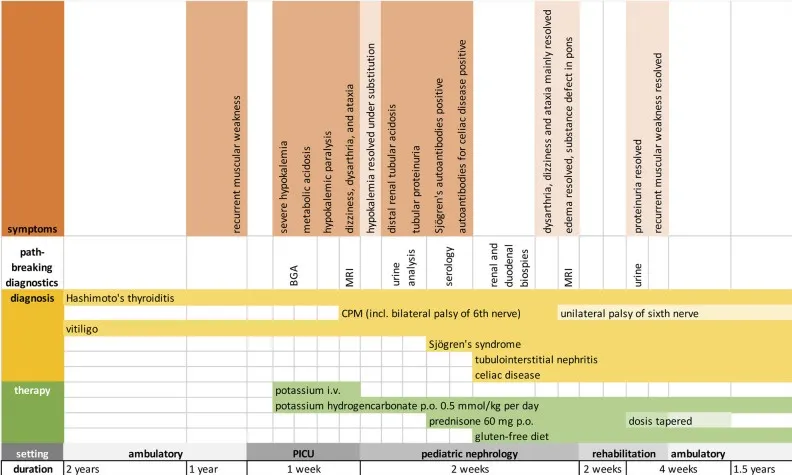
Timeline showing the chronological order of symptoms, diagnoses, and treatment. BGA, blood gas analysis; MRI, magnetic resonance imaging.
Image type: chart (chart)